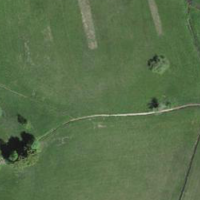
EUNIS habitat code: 24
Species observed at this site:
Tettigonia viridissima